Question: I'm trying to solve a problem in TalentBuddy using Python
The problem is :
> Given a number N. Print to the standard output the total number of
subsets that can be formed using the {1,2..N} set, but making sure
that none of the subsets contain any two consecutive integers. The
final count might be very large, this is why you must print the result
modulo 524287.
I've worked the code. All of the tests are OK, except Test 6. I got 'OverFlowError' when the test is submitting '<PHONE>' as the argument of my function. I don't know what should I do to resolve this error
My code :
'''
import math
def count_subsets(n):
step1 = (1 / math.sqrt(5)) * (((1 + math.sqrt(5)) / 2) ** (n + 2))
step2 = (1 / math.sqrt(5)) * (((1 - math.sqrt(5)) / 2) ** (n + 2))
res = step1 - step2
print int(res) % 524287
'''
I guess this is taking up memory a lot. I wrote this after I found a mathematical formula to the same topic on the Internet.

I guess my code isn't Pythonic at all.
How to do this, the "Pythonic" way? How to resolve the 'OverFlowError'?
: In the problem, I've given the example input '3', and the result (output) is '5'.
Explanation: The 5 sets are, '{}, {1}, {2}, {3}, {1,3}'.
However, in Test 6, the problem I've given are:
Summary for test #6
## Input test:
'[<PHONE>]'
## Expected output:
'165366'
## Your output:
'''
Traceback (most recent call last):
On line 4, in function count_subsets:
step1 = (1 / math.sqrt(5)) * (((1 + math.sqrt(5)) / 2) ** (n + 2))
OverflowError:
'''
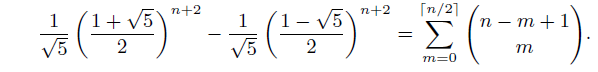
Answer: Let f(N) be the number of subsets that contain no consecutive numbers. There's F(N-2) subsets that contain N, and F(N-1) subsets that don't contain N. This gives:
'''
F(N) = F(N-1) + F(N-2).
F(0) = 1 (there's 1 subset of {}, namely {}).
F(1) = 2 (there's 2 subsets of {1}, namely {} and {1}).
'''
This is the fibonacci sequence, albeit with non-standard starting conditions.
There is, as you've found, a formula using the golden ratio to calculate this. The problem is that for large N, you need more and more accuracy in your floating-point calculation.
An exact way to do the calculation is to use iteration:
'''
a_0 = 1
b_0 = 2
a_{n+1} = b_n
b_{n+1} = a_n + b_n
'''
The naive version of this is easy but slow.
'''
def subsets(n, modulo):
a, b = 1, 2
for _ in xrange(n):
a, b = b, (a + b) % modulo
return a
'''
Instead, a standard trick is to write the repeated application of the recurrences as a matrix power:
'''
( a_n ) = | 0 1 |^N ( 1 )
( b_n ) = | 1 1 | . ( 2 )
'''
You can compute the matrix power (using modulo-524287 arithmetic) by repeated squaring. See <URL>. Here's complete code:
'''
def mul2x2(a, b, modulo):
result = [[0, 0], [0, 0]]
for i in xrange(2):
for j in xrange(2):
for k in xrange(2):
result[i][j] += a[i][k] * b[k][j]
result[i][j] %= modulo
return result
def pow(m, n, modulo):
result = [[1, 0], [0, 1]]
while n:
if n % 2: result = mul2x2(result, m, modulo)
m = mul2x2(m, m, modulo)
n //= 2
return result
def subsets(n):
m = pow([[0, 1], [1, 1]], n, 524287)
return (m[0][0] + 2 * m[0][1]) % 524287
for i in xrange(1, 10):
print i, subsets(i)
for i in xrange(1, 20):
print i, subsets(10 ** i)
'''
This prints solutions for every power of 10 up to 10^19, and it's effectively instant (0.041sec real on my laptop).